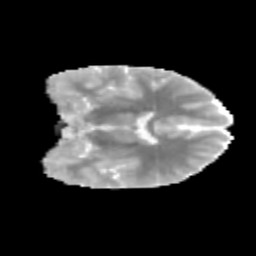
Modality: MD
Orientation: coronal
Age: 11
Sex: male
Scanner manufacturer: siemens
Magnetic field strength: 3 T
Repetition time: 3.8 s
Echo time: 0.07 s